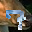
Label: 7